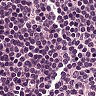
Metastatic tissue present: no